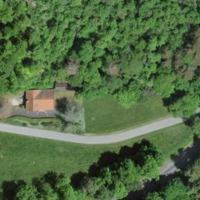
EUNIS habitat code: 44
Species observed at this site:
Anthericum ramosum